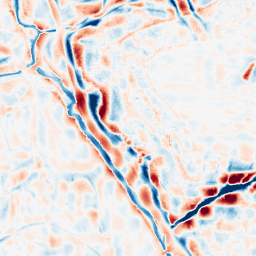
Category: wavelet
Decomposition family: wavelet_biorthogonal
Decomposition parameters: wavelet: bior4.4
level: 4
Upsampling method: regularized
Upsampling parameters: scale: 2
lambda_reg: 0.001
Upsampling scale: 2